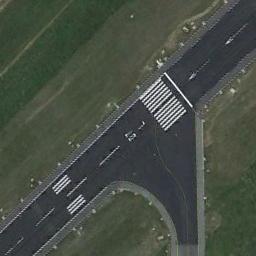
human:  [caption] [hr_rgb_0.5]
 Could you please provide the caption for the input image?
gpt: The runway is on the grass .

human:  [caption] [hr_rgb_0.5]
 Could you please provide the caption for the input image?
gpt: The runway is surrounded by grass .

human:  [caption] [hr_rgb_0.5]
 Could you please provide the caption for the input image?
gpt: The runway has a threshold marking and two touchdown zone markings and the designation marking is 07L .

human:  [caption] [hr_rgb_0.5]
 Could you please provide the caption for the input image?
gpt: Next to the runway is a large green lawn with white short and thick markings on the runway .

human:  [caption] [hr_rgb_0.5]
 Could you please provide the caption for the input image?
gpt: There are green meadows beside the runway .